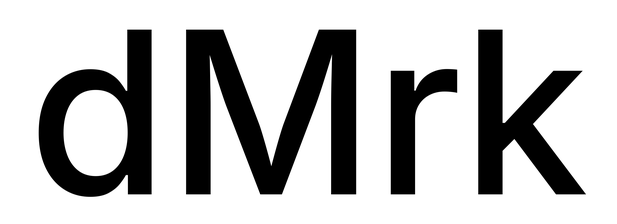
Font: Inter_Medium